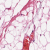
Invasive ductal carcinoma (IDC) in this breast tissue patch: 0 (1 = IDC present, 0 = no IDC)